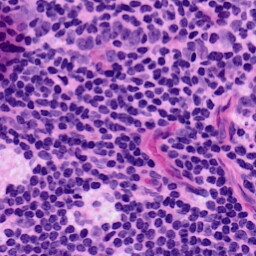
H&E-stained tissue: LymphNode